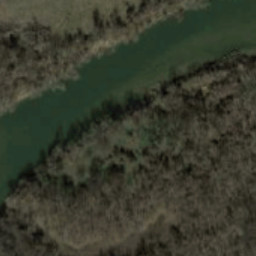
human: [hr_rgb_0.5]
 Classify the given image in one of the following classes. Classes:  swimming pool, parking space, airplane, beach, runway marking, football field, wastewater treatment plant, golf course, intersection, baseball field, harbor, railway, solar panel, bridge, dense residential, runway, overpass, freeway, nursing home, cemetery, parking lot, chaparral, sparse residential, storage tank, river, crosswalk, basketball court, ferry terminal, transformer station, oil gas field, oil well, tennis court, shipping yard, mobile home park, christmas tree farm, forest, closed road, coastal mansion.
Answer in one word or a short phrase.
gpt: river